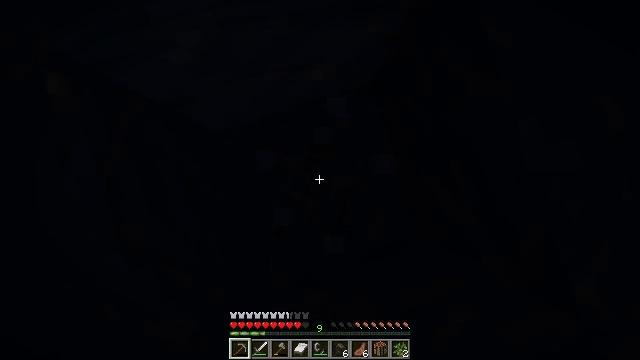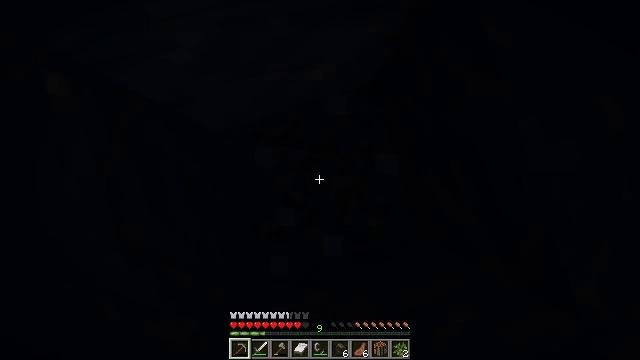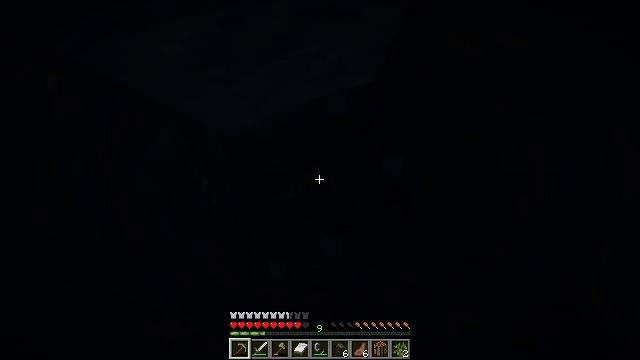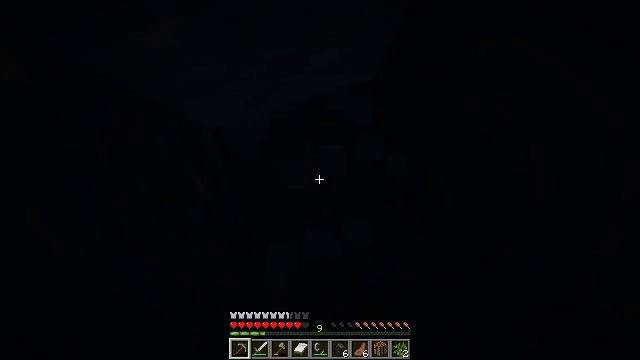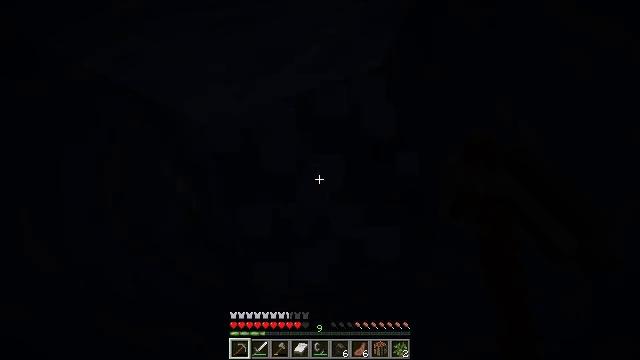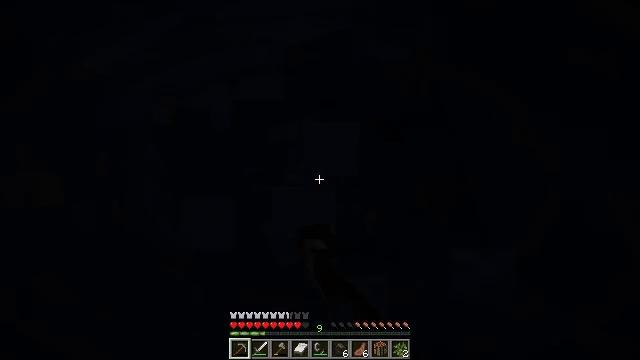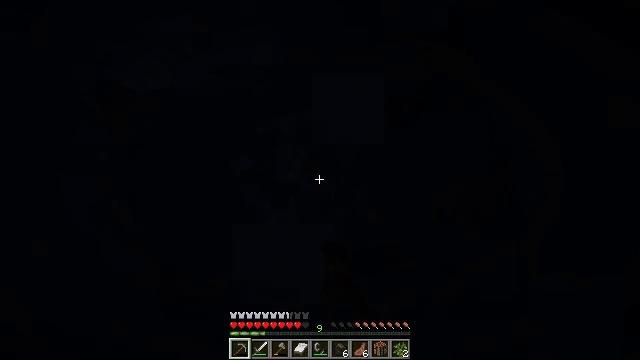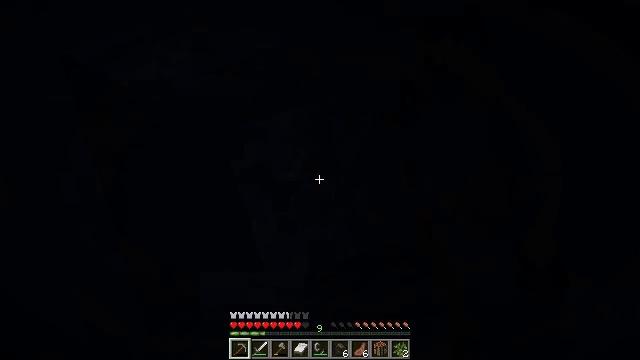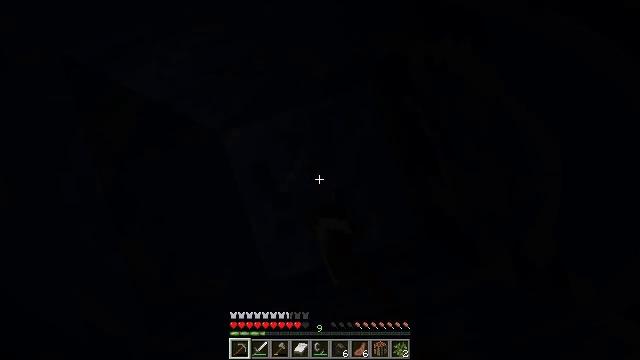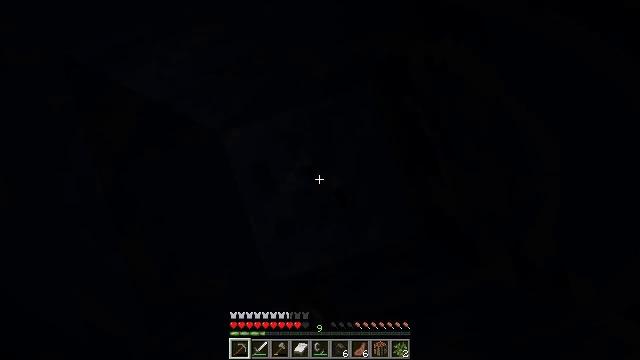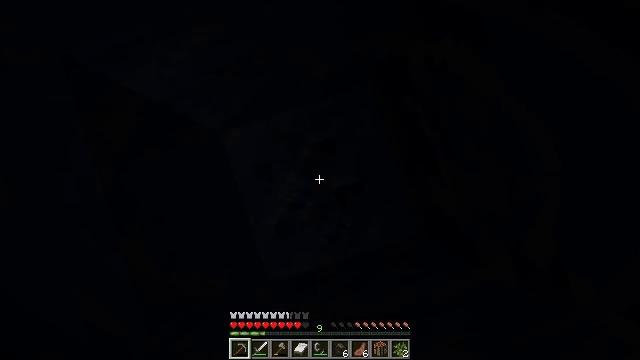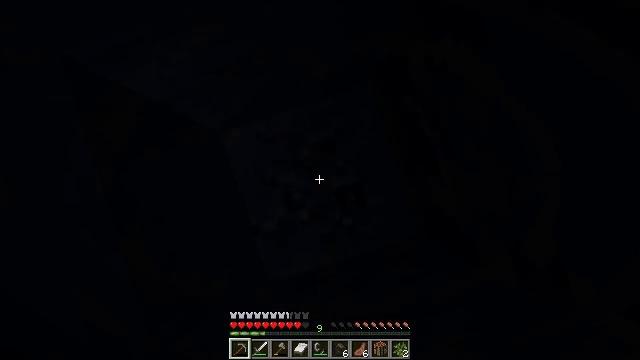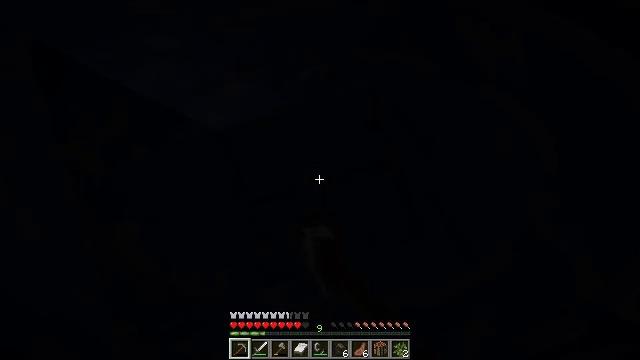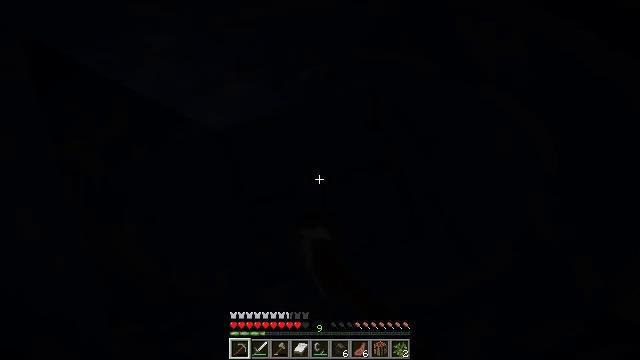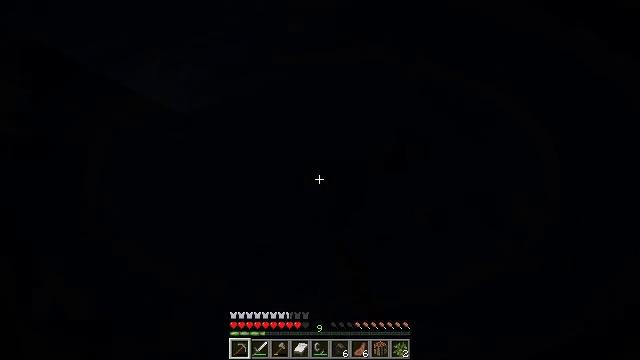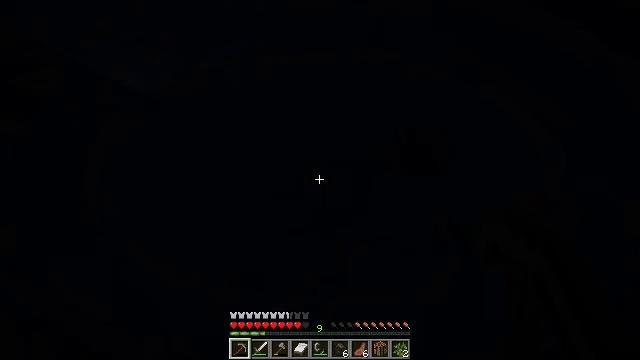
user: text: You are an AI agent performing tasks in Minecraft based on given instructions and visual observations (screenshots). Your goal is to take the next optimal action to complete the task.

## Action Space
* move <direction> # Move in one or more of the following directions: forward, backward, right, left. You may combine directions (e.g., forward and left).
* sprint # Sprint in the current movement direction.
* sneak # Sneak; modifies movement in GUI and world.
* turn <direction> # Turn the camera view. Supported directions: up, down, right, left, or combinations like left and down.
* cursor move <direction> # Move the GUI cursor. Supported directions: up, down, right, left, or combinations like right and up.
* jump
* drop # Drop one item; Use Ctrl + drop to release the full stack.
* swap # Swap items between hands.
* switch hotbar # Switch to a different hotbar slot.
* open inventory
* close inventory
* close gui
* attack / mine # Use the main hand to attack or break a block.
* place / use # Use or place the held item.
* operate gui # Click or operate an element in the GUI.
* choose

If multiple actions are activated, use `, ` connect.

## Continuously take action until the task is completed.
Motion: motion action
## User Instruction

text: Mine packed ice from icy biomes.
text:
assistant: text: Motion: attack / mine
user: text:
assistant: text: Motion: attack / mine
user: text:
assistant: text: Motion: attack / mine
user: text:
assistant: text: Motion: attack / mine
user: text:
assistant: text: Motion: attack / mine
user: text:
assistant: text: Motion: attack / mine
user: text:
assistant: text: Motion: attack / mine
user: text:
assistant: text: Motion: attack / mine
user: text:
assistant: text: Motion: attack / mine
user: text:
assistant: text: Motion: attack / mine
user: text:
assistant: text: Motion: attack / mine
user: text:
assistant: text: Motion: attack / mine
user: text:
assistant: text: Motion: attack / mine
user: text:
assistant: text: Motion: attack / mine
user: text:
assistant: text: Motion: attack / mine
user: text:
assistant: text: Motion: attack / mine
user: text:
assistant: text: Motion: attack / mine
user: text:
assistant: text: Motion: attack / mine
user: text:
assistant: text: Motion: attack / mine
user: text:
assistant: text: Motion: attack / mine
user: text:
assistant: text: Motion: attack / mine
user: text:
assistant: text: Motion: attack / mine
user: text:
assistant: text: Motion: attack / mine
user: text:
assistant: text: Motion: attack / mine
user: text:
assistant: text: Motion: attack / mine
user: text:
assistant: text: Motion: attack / mine
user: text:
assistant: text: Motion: attack / mine
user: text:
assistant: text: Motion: attack / mine
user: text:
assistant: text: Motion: attack / mine
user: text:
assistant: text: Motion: attack / mine